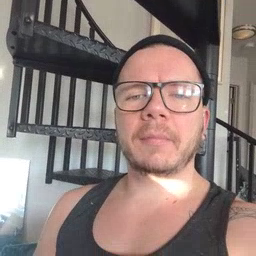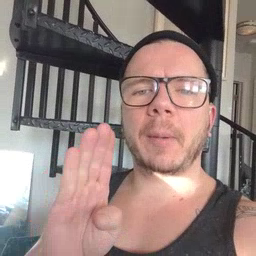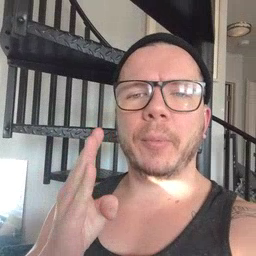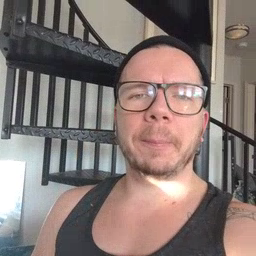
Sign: blue